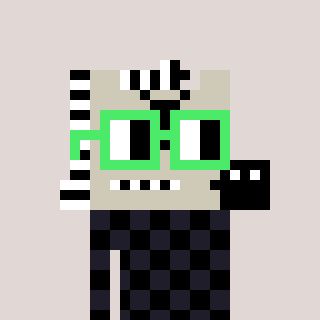
a pixel art character with square light green glasses, a zebra-shaped head and a grayscale-colored body on a warm background